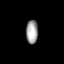
Tissue: lung
Cell type: Myeloid cells
Senescence score: 0.5988
Nuclear area (px): 270
Mean DAPI intensity: 163.704